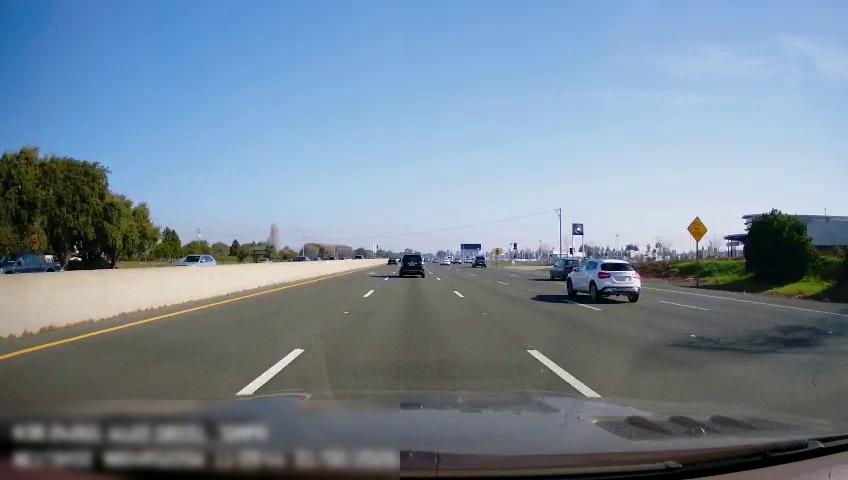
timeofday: Day
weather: Sunny
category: Drivable Space
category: Vehicles | Car
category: Vehicles | SUV
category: Vehicles | Car
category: Vehicles | SUV
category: Vehicles | SUV
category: Vehicles | Car
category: Vehicles | SUV
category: Vehicles | Car
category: Vehicles | Truck
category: Vehicles | Car
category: Lanes | Alternate Lane
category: Lanes | Current Lane
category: Lanes | Current Lane
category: Lanes | Alternate Lane
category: Lanes | Alternate Lane
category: Lanes | Alternate Lane
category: Traffic | Signs
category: Traffic | Signs
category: Traffic | Signs